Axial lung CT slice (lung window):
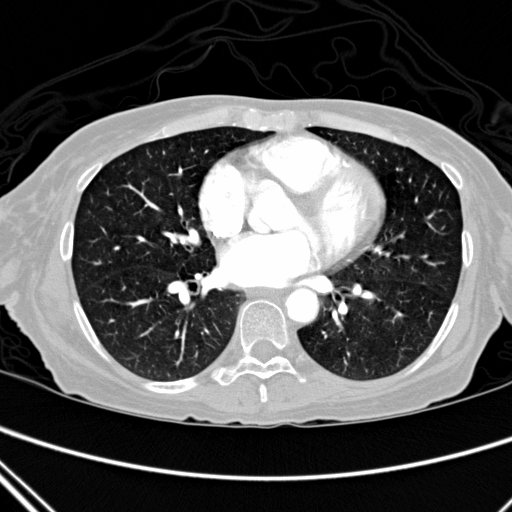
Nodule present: no